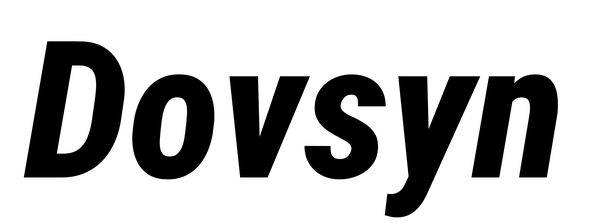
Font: Roboto-Italic_Condensed_ExtraBold_Italic